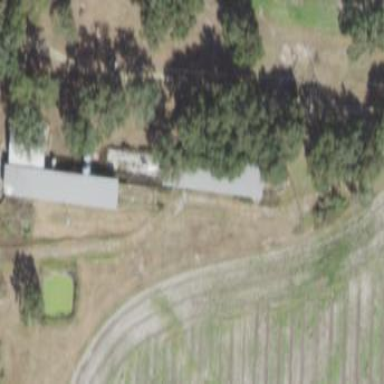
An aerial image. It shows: Feedlot within farmyard.